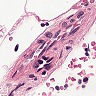
Metastatic tissue present: no